Field crop: maize
Growth stage: 2
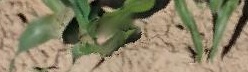
Species: maize